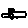
Label: car